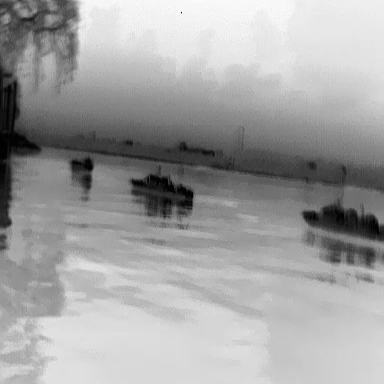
There are two warships in the infrared image.